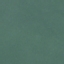
Land use / land cover class: SeaLake